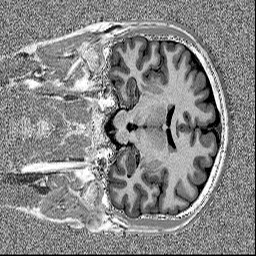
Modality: MP2RAGE
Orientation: coronal
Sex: male